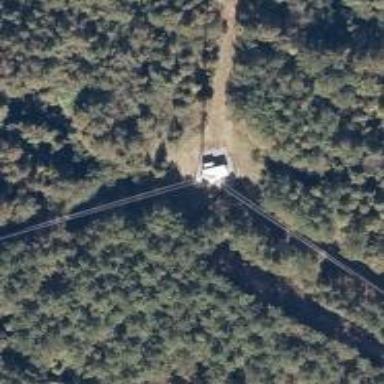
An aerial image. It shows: Communication mast tower.